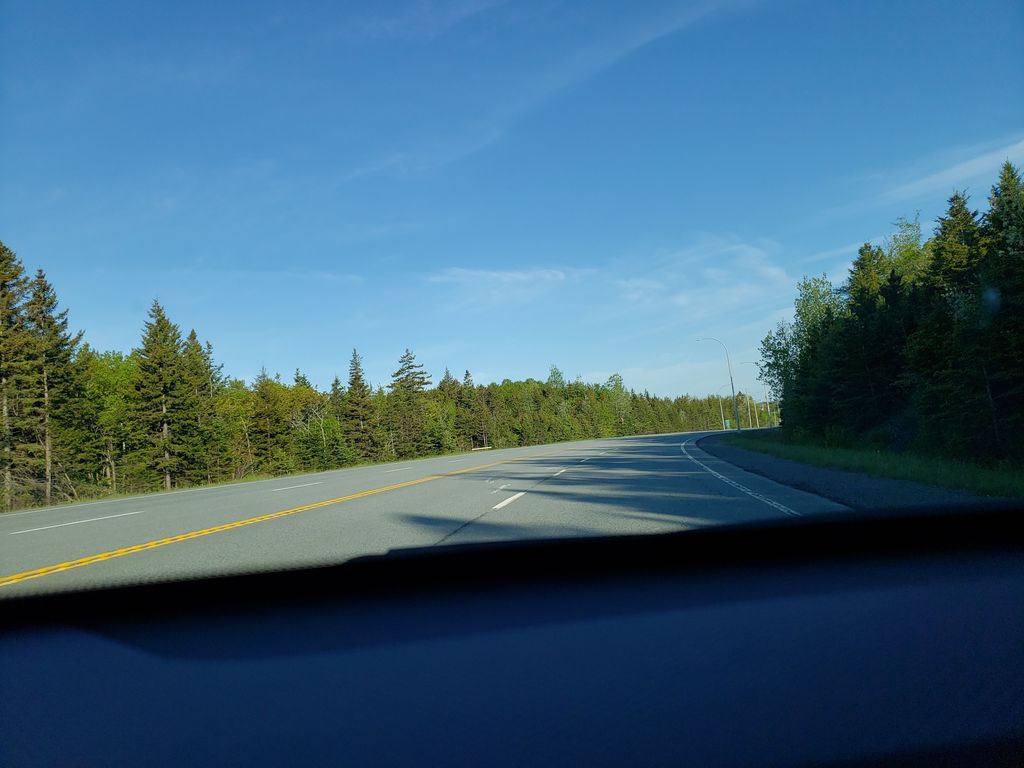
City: halifax